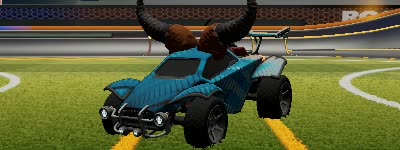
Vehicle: octane